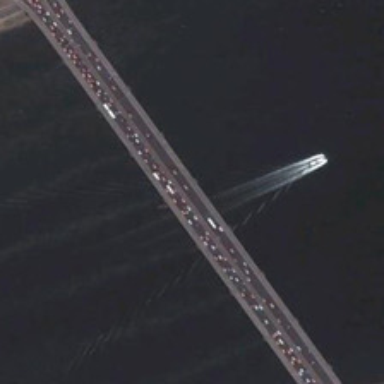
Many cars are in a bridge on a river .